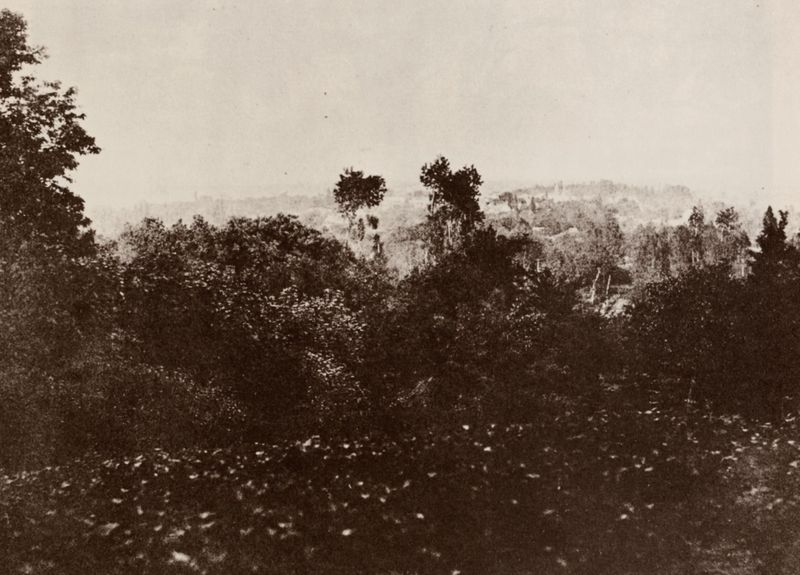
Titel: Ansicht von Sceaux, von der Anhöhe von Aulnay aus aufgenommen
Künstler: Französischer Photograph
Schlagwörter: baum, berg, blätter, himmel, weiß, wolken, bäume, landschaft, blumen, grau, licht, schwarz, ausblick, blick, blüte, blüten, gras, wiese, horizont, hügel, natur, büsche, gebüsch, sonne, sträucher, pflanzen, wald, berge, sepia, foto, fotografie, dickicht, urwald, dschungel, schwraz, wolkendecke